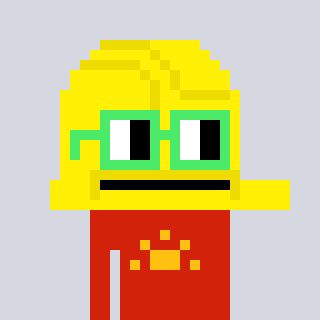
a pixel art character with square light green glasses, a construction helmet-shaped head and a red-colored body on a cool background